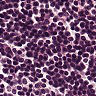
Metastatic tissue present: no